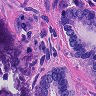
Metastatic tissue present: yes